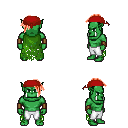
a pixel art fantasy rpg character, male body template, orc, green skin, green tattered cape, white pants, red long mohawk hairstyle, red bandana, leather bracers, four views (front, back, left, right), 2x2 character sprite sheet, small pixel art, hard edges, no anti-aliasing